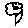
Label: flower